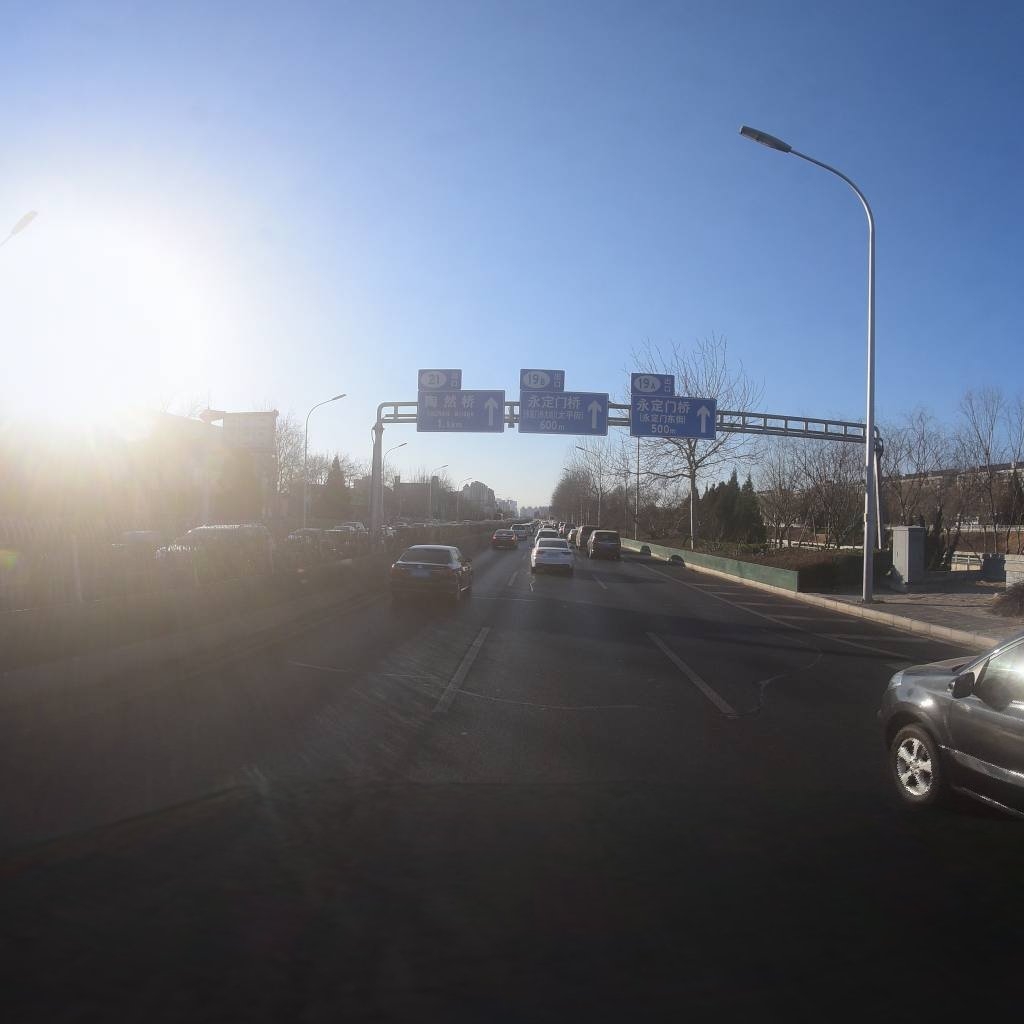
Region: Dongcheng
Road damage annotations: longitudinal patch, transverse patch, transverse patch, longitudinal patch